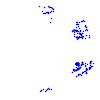
Particle: pion